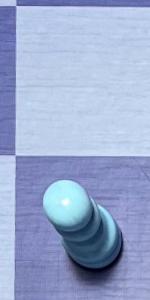
Label: Pawn_White